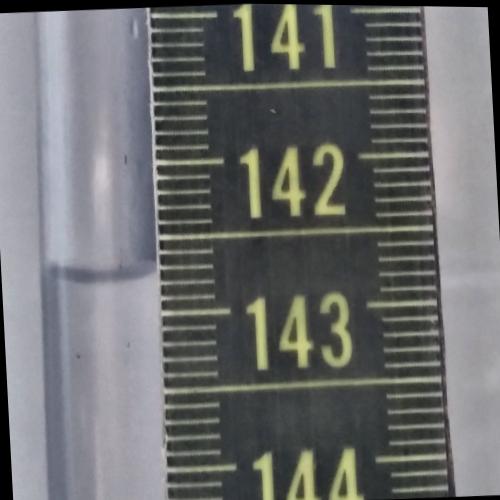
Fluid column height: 142.8 cm